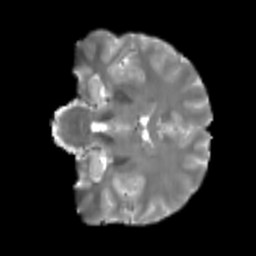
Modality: T2w
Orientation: coronal
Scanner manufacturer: siemens
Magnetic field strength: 3 T
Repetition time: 4 s
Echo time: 0.0594 s